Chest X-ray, AP view. Patient: 22 years old, sex M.
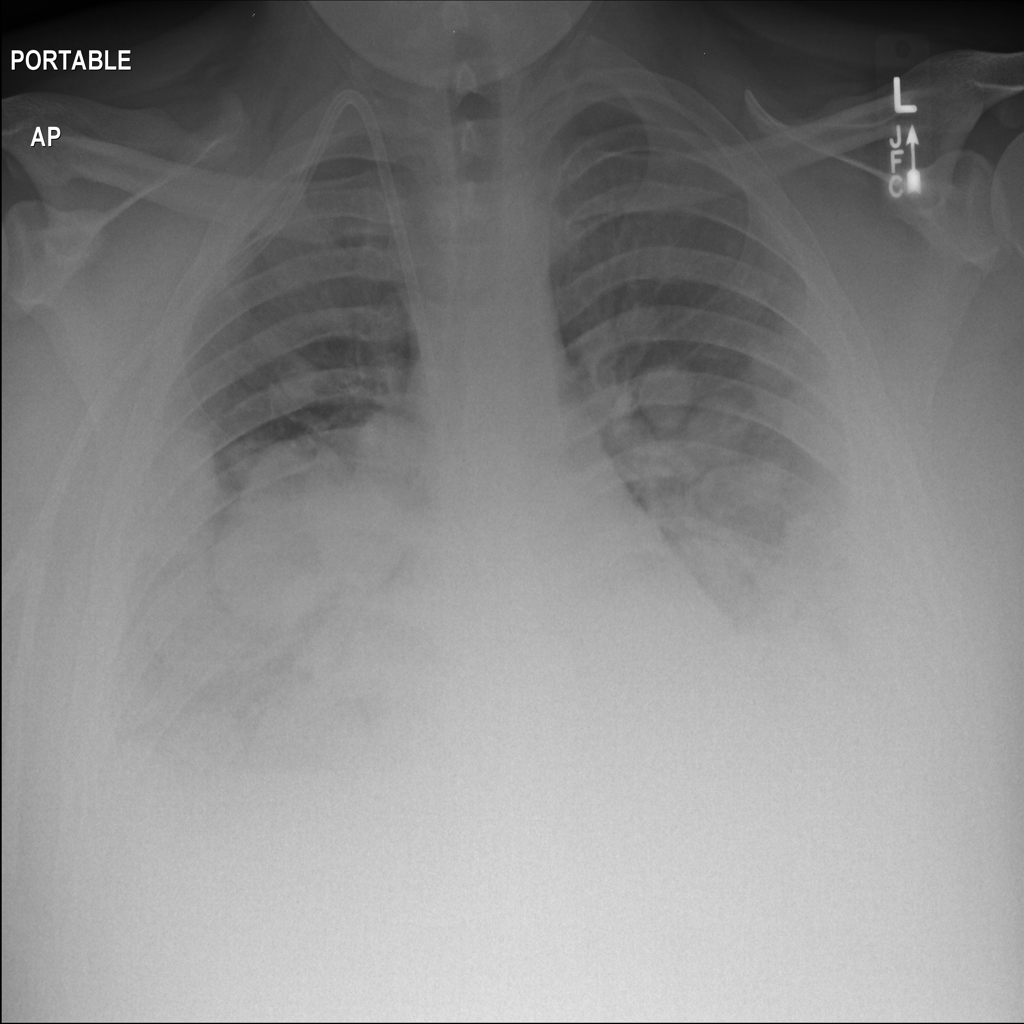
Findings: Mass, Nodule